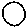
Label: circle